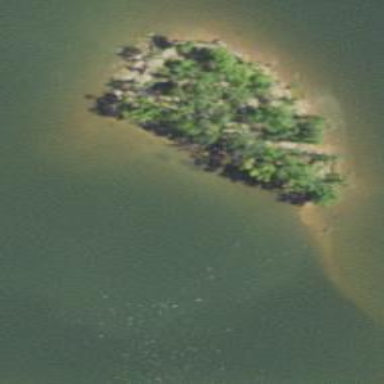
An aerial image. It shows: Islet.